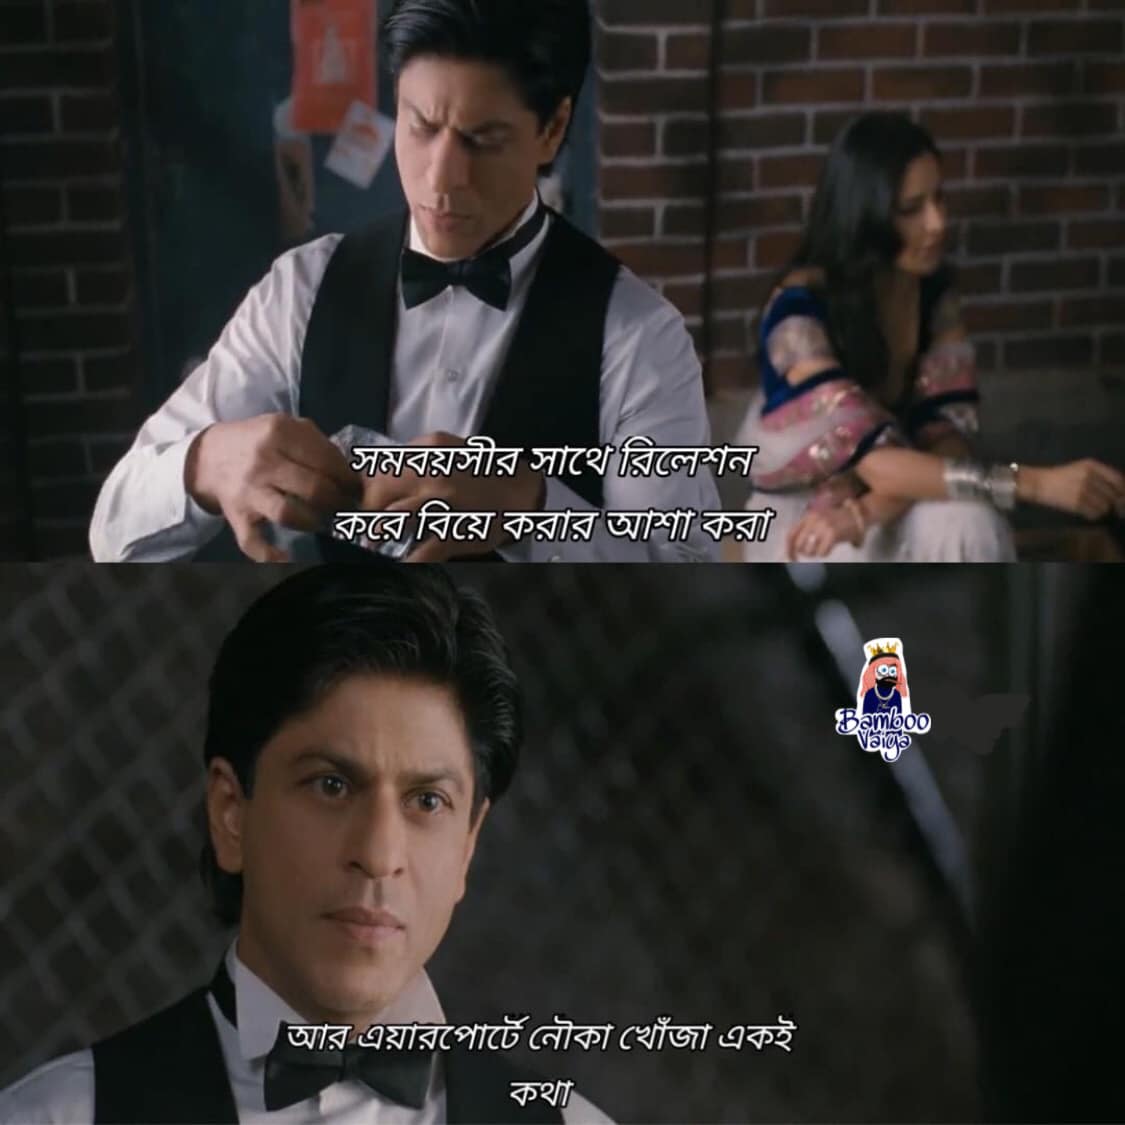
Caption:  সমবয়সীর সাথে রিলেশন করে বিয়ে করার আশা করা    আর এয়ারপোর্টে নৌকা খোজা একই কথা
Label: hate